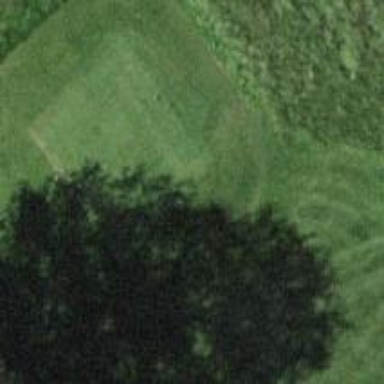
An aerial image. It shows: Grassy area designated as golf tee.